Question: I'm trying to reorder the columns on my website via Bootstrap's method of reordering columns depending on the screen size which works fine for most of the responsive layouts I'm testing apart from 1.
The layout having problems is the Tablet Landscape Layout (1024 x 768) which displays like this:

Every other screen displays the blue div and the right div either with the red div on top if the screen is too small or on the right with the blue div aligning itself exactly next to it if the screen is large enough.
This is the code I'm using right now:
'''
<div class="container">
<div class="col-xs-12 col-sm-12 col-md-12 col-lg-12 col-xl-12">
<div class="row clearfix">
<div class="col-xs-12 col-sm-12 col-md-push-8 col-md-4 col-lg-push-8 col-lg-4 col-xl-push-8 col-xl-4" style="background: red">
Basket
</div>
<div class="col-xs-12 col-sm-12 col-md-pull-8 col-md-8 col-lg-pull-4 col-lg-8 col-xl-pull-8 col-xl-8" style="background: blue">
News
</div>
</div>
</div>
</div>
'''
Does anyone know why the blue div is so far to the right on the Tablet Landscape layout rather than touching the red div like it should?
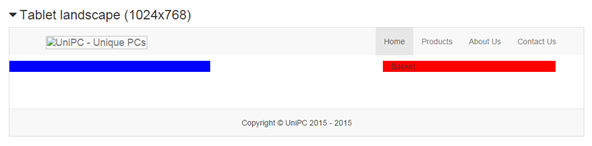
Answer: Some general markup issues:
- 'col-xl-*'- 'col-xs-12'-
The actual issue is that 'col-*-pull-*' is relative to where the element be placed. Bear in mind, you haven't changed anything in the document flow. So the elements are positioned normally and then phase shifted with 'left' or 'right'. Since the blue container would normally start 4 columns over, you only need to pull it back by 4 columns, instead of 8.
:
'''
.red { background: red }
.blue { background: blue }
'''
'''
<link href="//cdnjs.cloudflare.com/ajax/libs/twitter-bootstrap/3.3.2/css/bootstrap.css" rel="stylesheet"/>
<div class="container">
<div class="row ">
<div class="col-md-4 col-md-push-8 red"> Basket </div>
<div class="col-md-8 col-md-pull-4 blue"> News </div>
</div>
</div>
'''